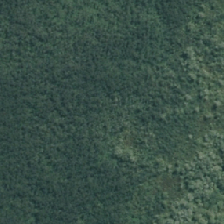
Land cover: herbaceous_freshwater_vege